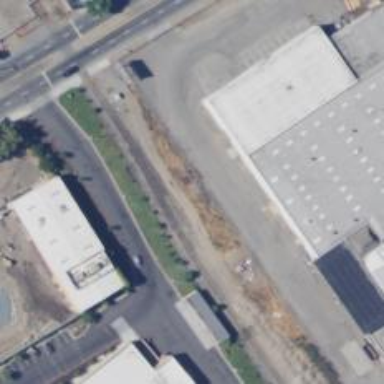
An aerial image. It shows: Rail spur service.